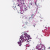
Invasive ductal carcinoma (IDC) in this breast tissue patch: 0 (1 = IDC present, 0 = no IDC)